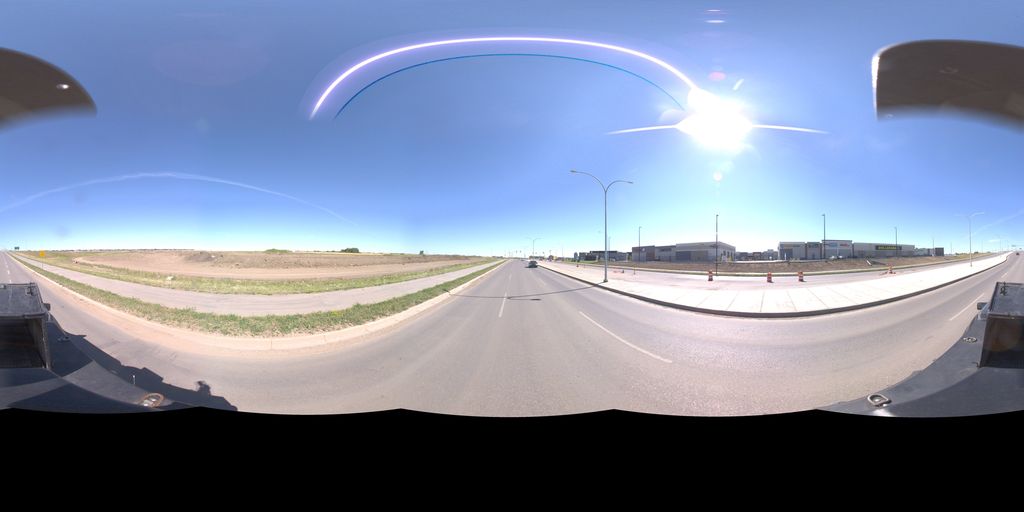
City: saskatoon